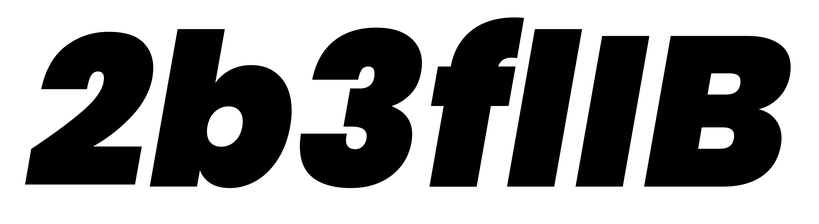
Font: Poppins-BlackItalic